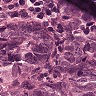
Metastatic tissue present: yes